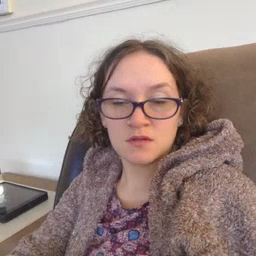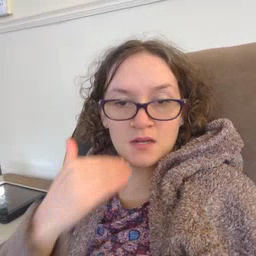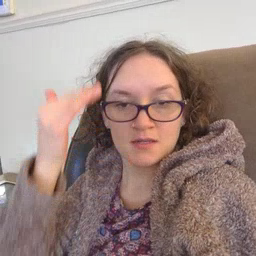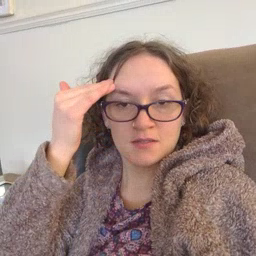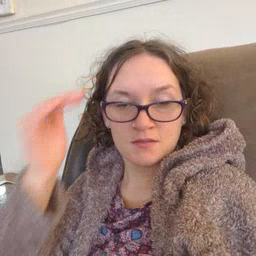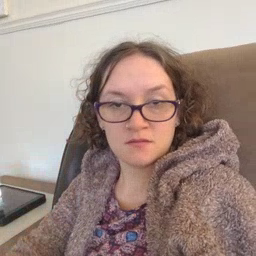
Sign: head